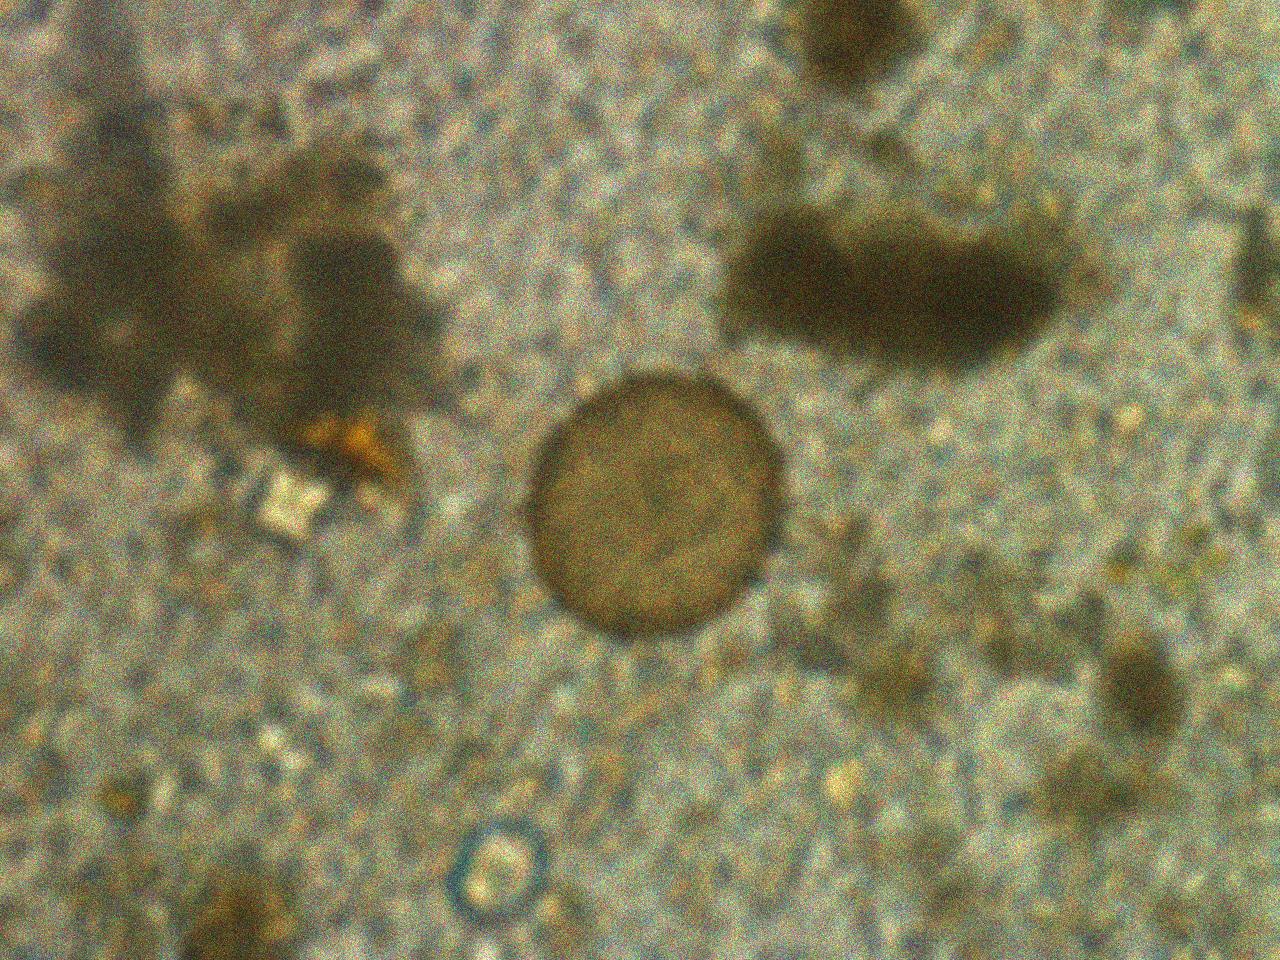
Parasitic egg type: Hymenolepis diminuta